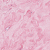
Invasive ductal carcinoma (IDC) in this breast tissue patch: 0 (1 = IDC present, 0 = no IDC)